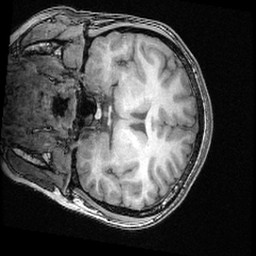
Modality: T1w
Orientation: coronal
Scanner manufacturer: ge
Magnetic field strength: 3 T
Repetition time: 0.008572 s
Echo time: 0.003384 s